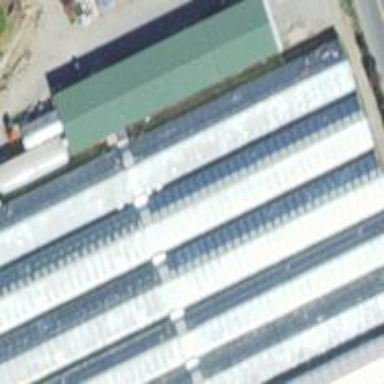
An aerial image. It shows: Greenhouse.